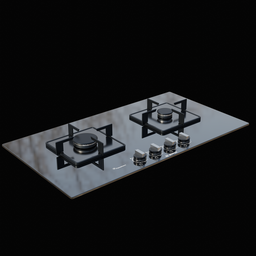
Label: appliances